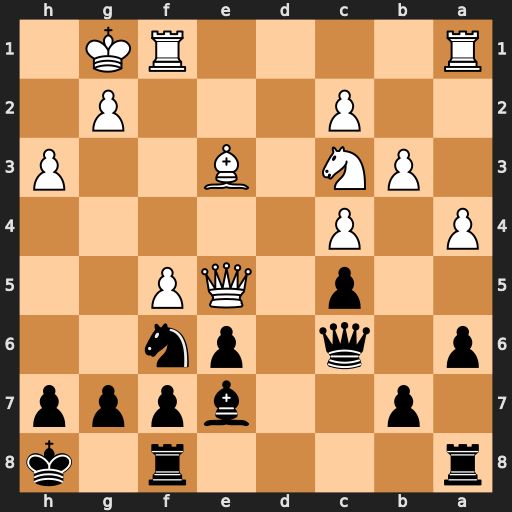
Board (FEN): r4r1k/1p2bppp/p1q1pn2/2p1QP2/P1P5/1PN1B2P/2P3P1/R4RK1
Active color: b
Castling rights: -
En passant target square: -
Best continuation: Bd6 Qxd6 Qxd6